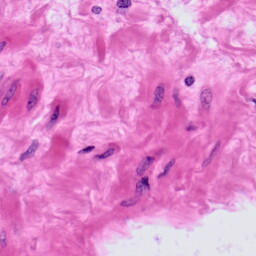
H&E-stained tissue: Prostate